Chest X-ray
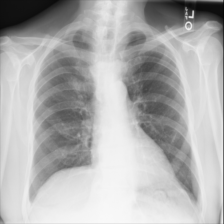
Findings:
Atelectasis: negative
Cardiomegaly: negative
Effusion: negative
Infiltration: negative
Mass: negative
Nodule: negative
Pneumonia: negative
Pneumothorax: negative
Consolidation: negative
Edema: negative
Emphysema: negative
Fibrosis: negative
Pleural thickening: negative
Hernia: negative